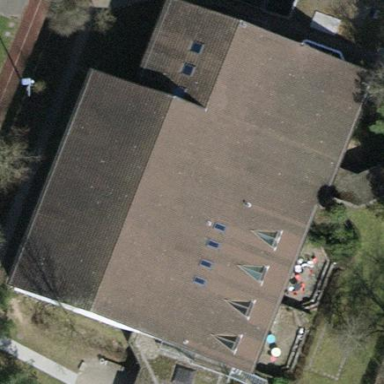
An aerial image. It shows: School building with tile roof.